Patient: sex M, age 58
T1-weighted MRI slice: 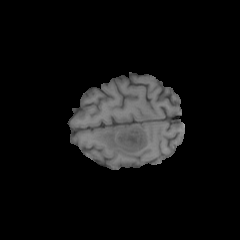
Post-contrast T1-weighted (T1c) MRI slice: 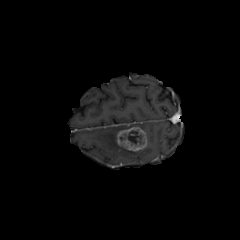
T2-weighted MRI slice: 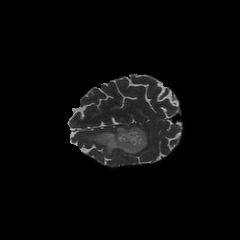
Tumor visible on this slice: yes
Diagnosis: Glioblastoma, IDH-wildtype
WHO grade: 4